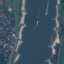
Land use / land cover: River